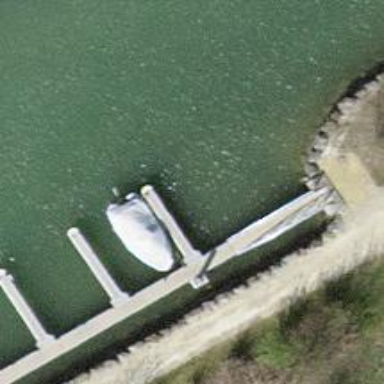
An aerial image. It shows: Man-made pier.